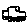
Label: car